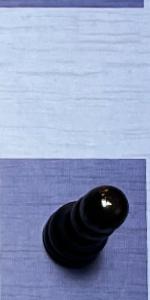
Label: Pawn_Black